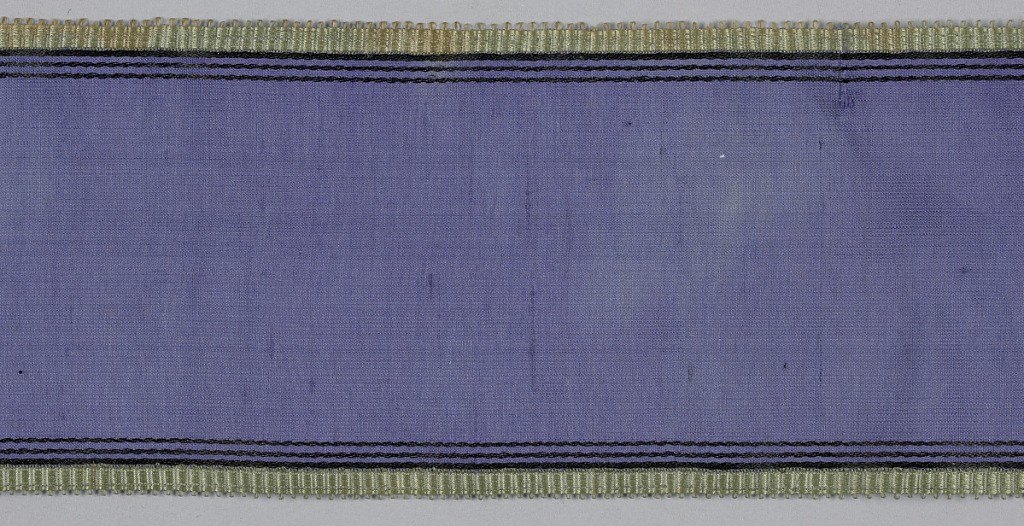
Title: Ribbon
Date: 19th century
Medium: silk
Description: Blue-violet ribbon with ribbed and picoted gray borders. Just inside in the borders are three thin black stripes.